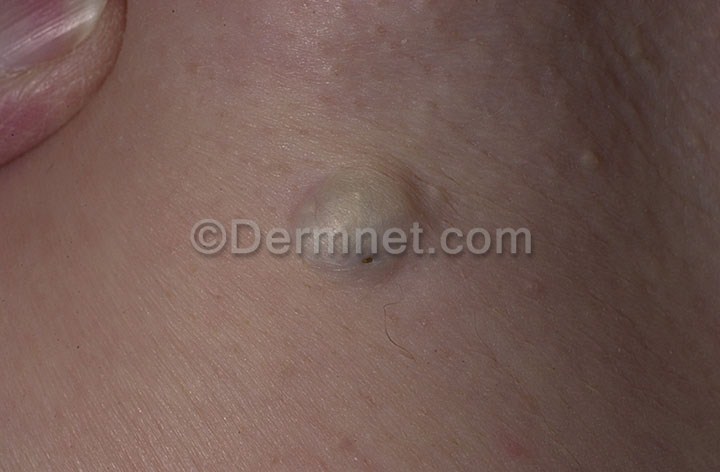
Disease: Seborrheic Keratoses and other Benign Tumors